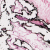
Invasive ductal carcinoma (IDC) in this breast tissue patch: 0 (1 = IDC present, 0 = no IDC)